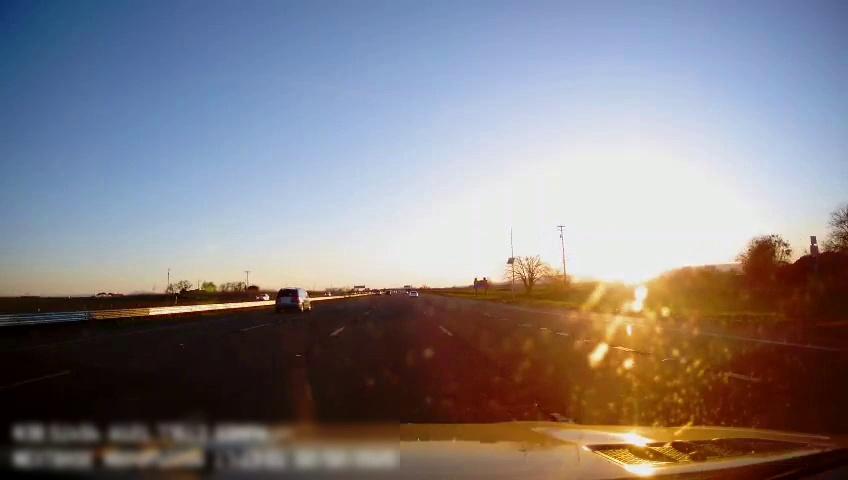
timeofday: Day
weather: Sunny
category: Drivable Space
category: Vehicles | SUV
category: Vehicles | Car
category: Lanes | Alternate Lane
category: Lanes | Alternate Lane
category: Lanes | Current Lane
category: Lanes | Current Lane
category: Lanes | Alternate Lane
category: Lanes | Alternate Lane
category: Traffic | Signs